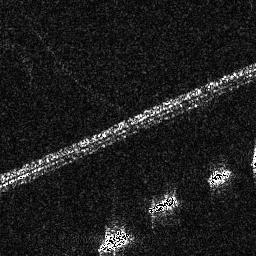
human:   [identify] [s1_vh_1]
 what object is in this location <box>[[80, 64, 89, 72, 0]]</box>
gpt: <ref>1 medium ship at the right</ref>